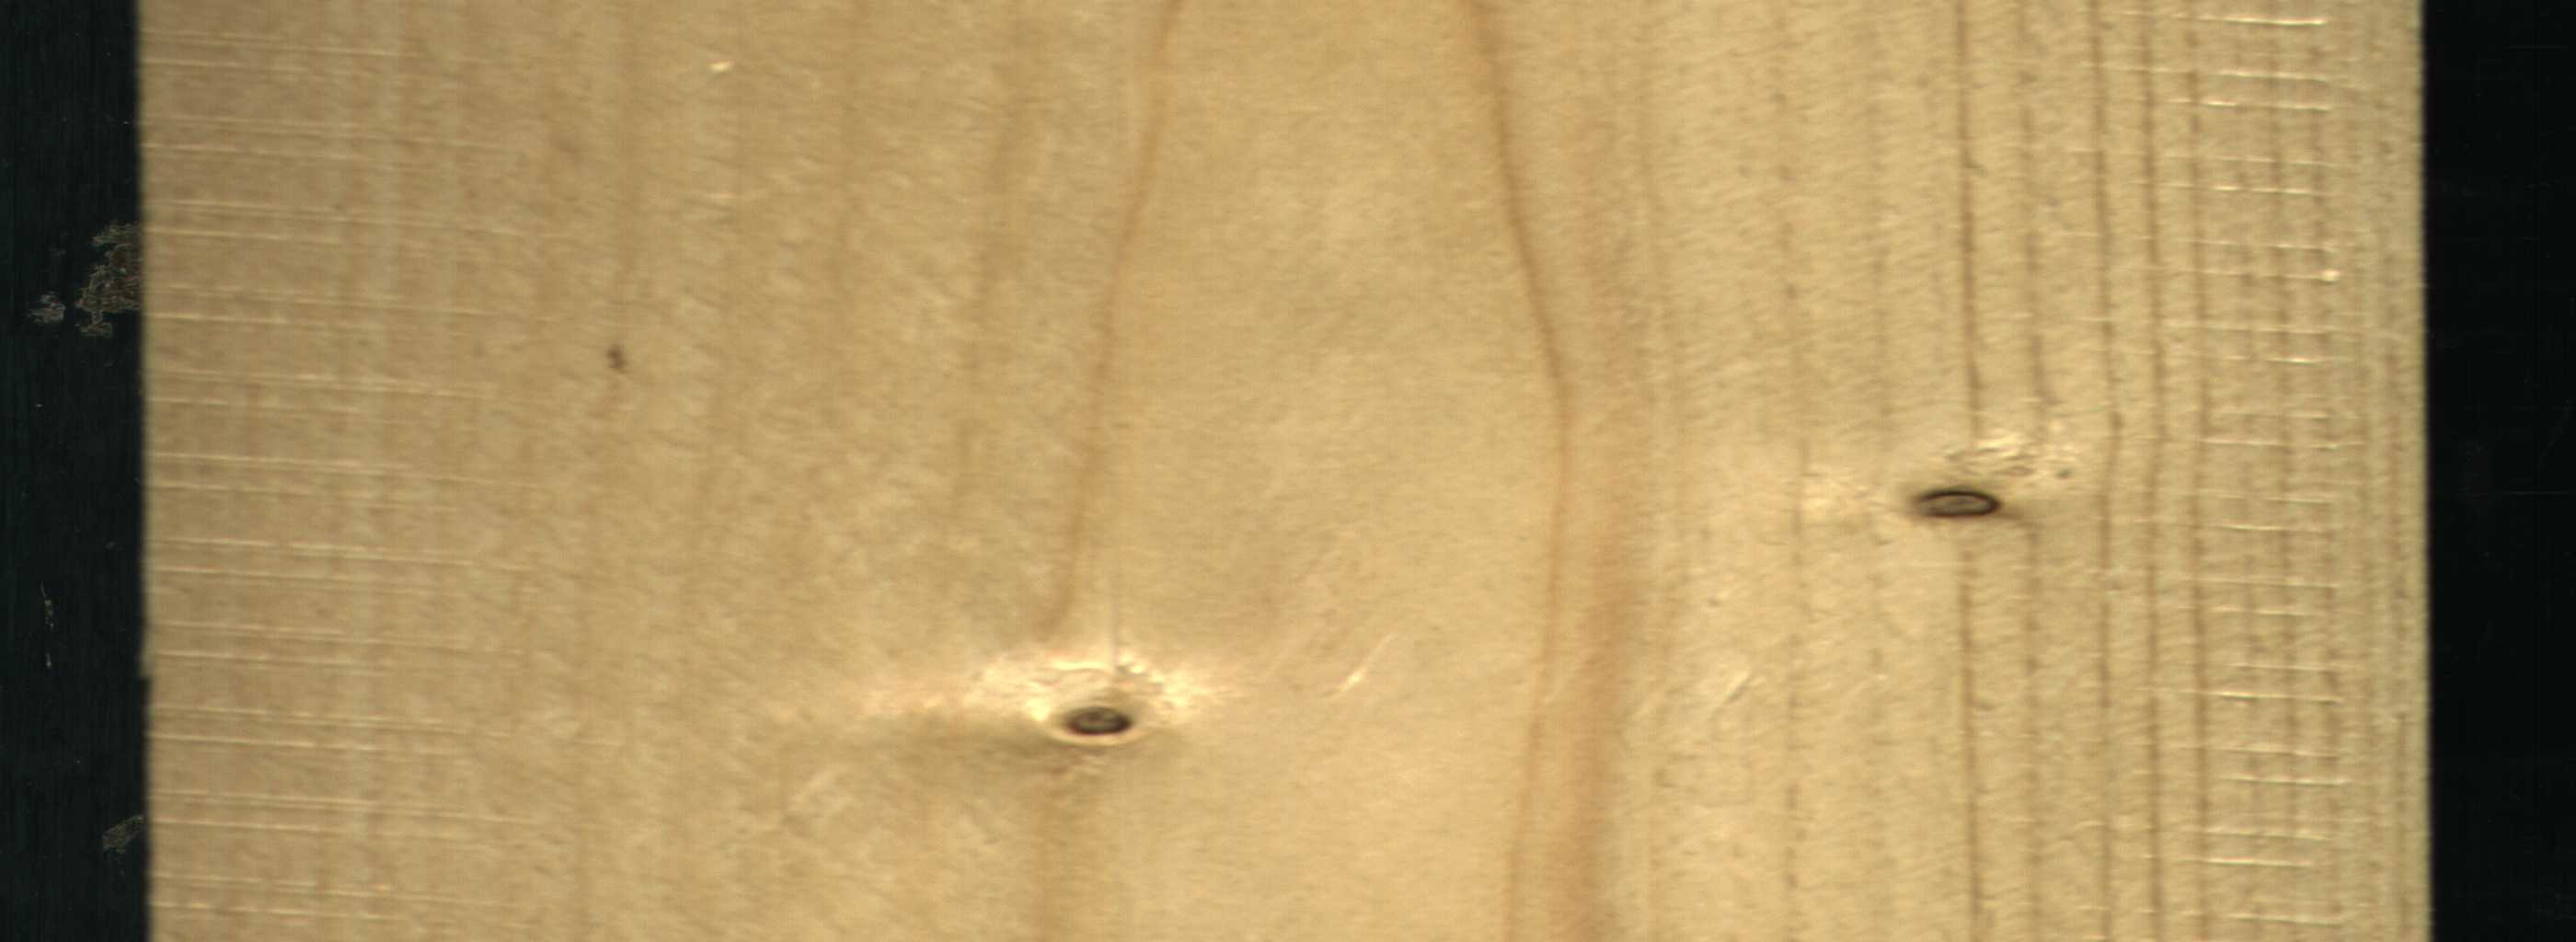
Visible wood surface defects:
Dead_Knot
Dead_Knot